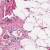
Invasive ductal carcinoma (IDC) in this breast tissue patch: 0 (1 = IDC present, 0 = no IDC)